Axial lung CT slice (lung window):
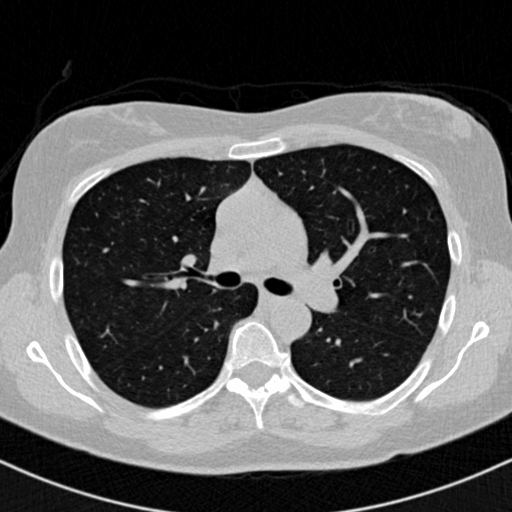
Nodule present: no